Question: We have just upgraded one of our servers from TFS2012.2 to TFS2015RC. Everything went "smooth", but we are encountering an issue:
A while ago we wrote a server side plugin for TFS, which listens to the 'WorkitemChangedEvent'. It implements the 'ISubscriber' interface. The following piece of code was working fine before the update:
'''
void ITfsService.UpdateState(int workItemId, string newState)
{
var wi = store.GetWorkItem(workItemId);
wi.State = newState;
wi.Save();
}
'''
After the update, and after recompiling against the TFS2015 dlls, the following error occured:
> Failed to process notification: TF237124: Work Item is not ready to save.
Note that none of the workitemtypes has changed, it is the same data.
I tried getting more information out of the error by calling 'Validate()' before saving, this is the output:
> Status: InvalidListValue
State: "Resolved, To Be Reviewed"
WIT: Task
Id: 5842
Field: State
However, the state "Resolved, To Be Reviewed" does exists in the list of available states. In the GUI it is perfectly possible to change the state of the item to "Resolved, To Be Reviewed":

What is causing the Save() to fail?
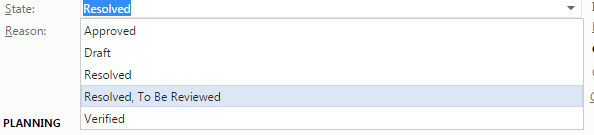
Answer: Finally found the cause of this:
Apparently, the 'Validate()' call validates against the whole 'ProcessConfiguration.xml'. Because in TFS2012 there were both 'AgileProcessConfiguration' and 'CommonProcessConfiguration', there were underlying problems with the workitem states.
After resolving those issues in the correct 'ProcessConfiguration' file, the plugin was working again (and, TFS could also upgrade the Backlog\IterationPlanning features.)